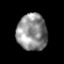
Tissue: prostate
Cell type: T cells
Senescence score: 0.28
Nuclear area (px): 1076
Mean DAPI intensity: 140.647